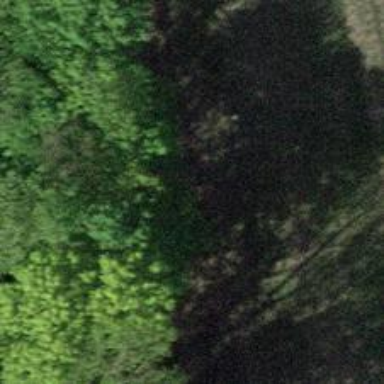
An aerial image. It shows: Embankment along disused railway.